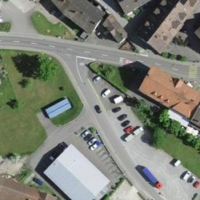
EUNIS habitat code: 54
Species observed at this site:
Cephalanthera longifolia